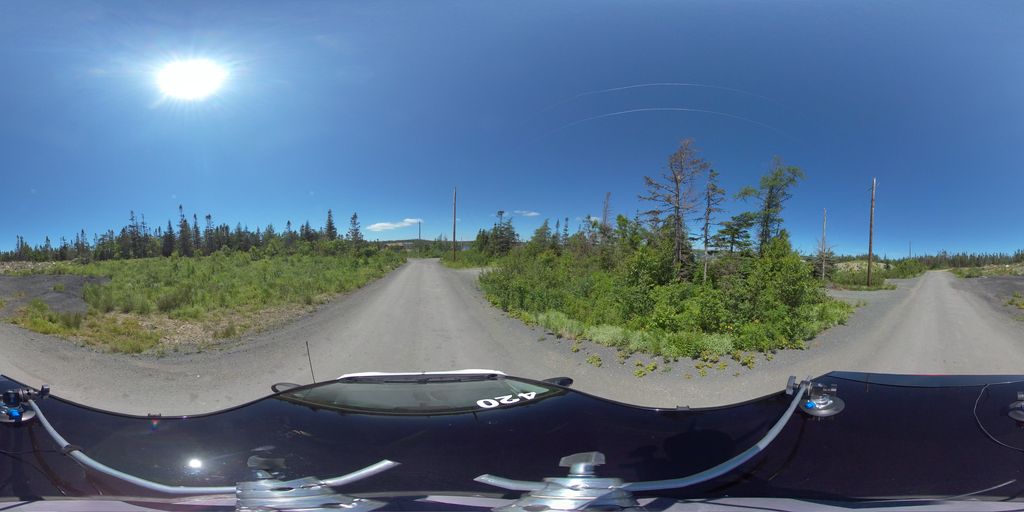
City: st_johns